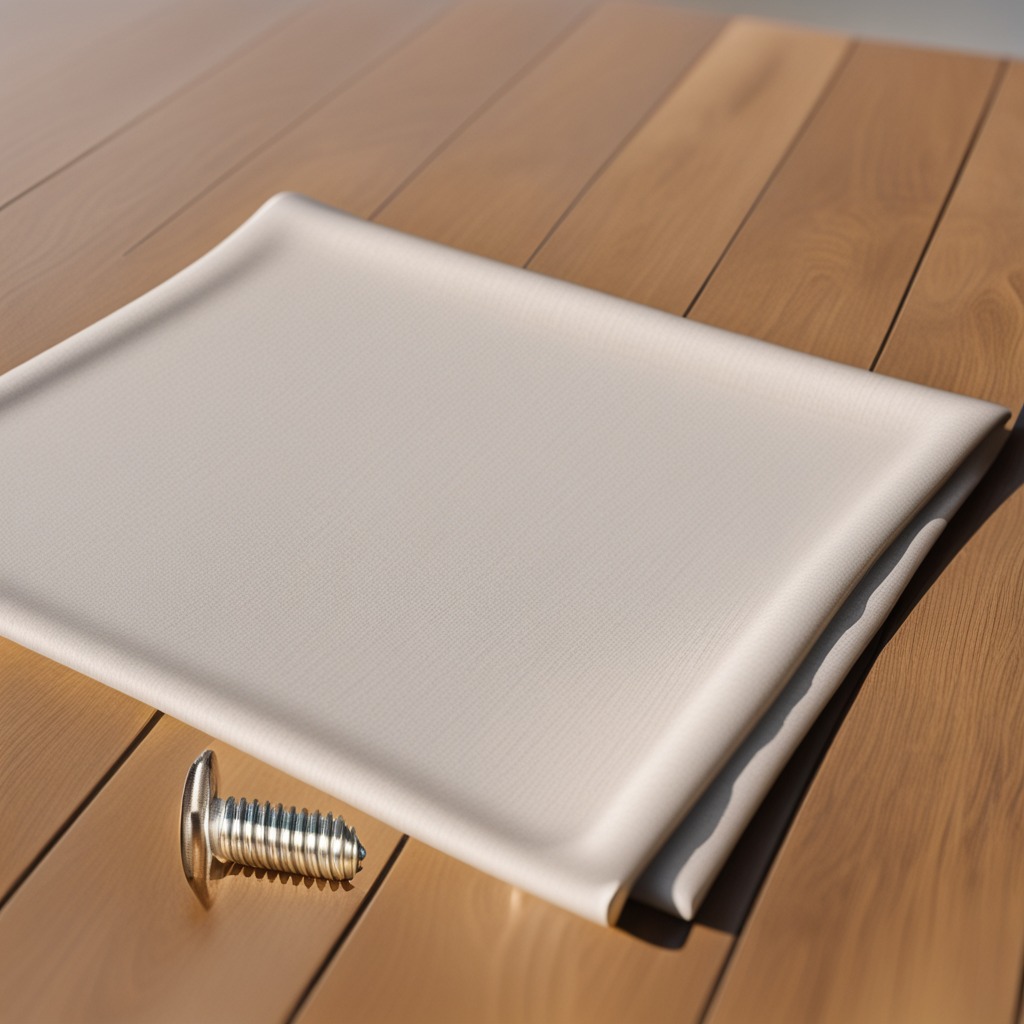
A metal screw is lying on a wooden table.